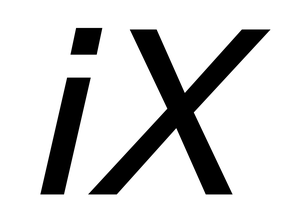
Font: InstrumentSans-Italic_Medium_Italic